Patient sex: F
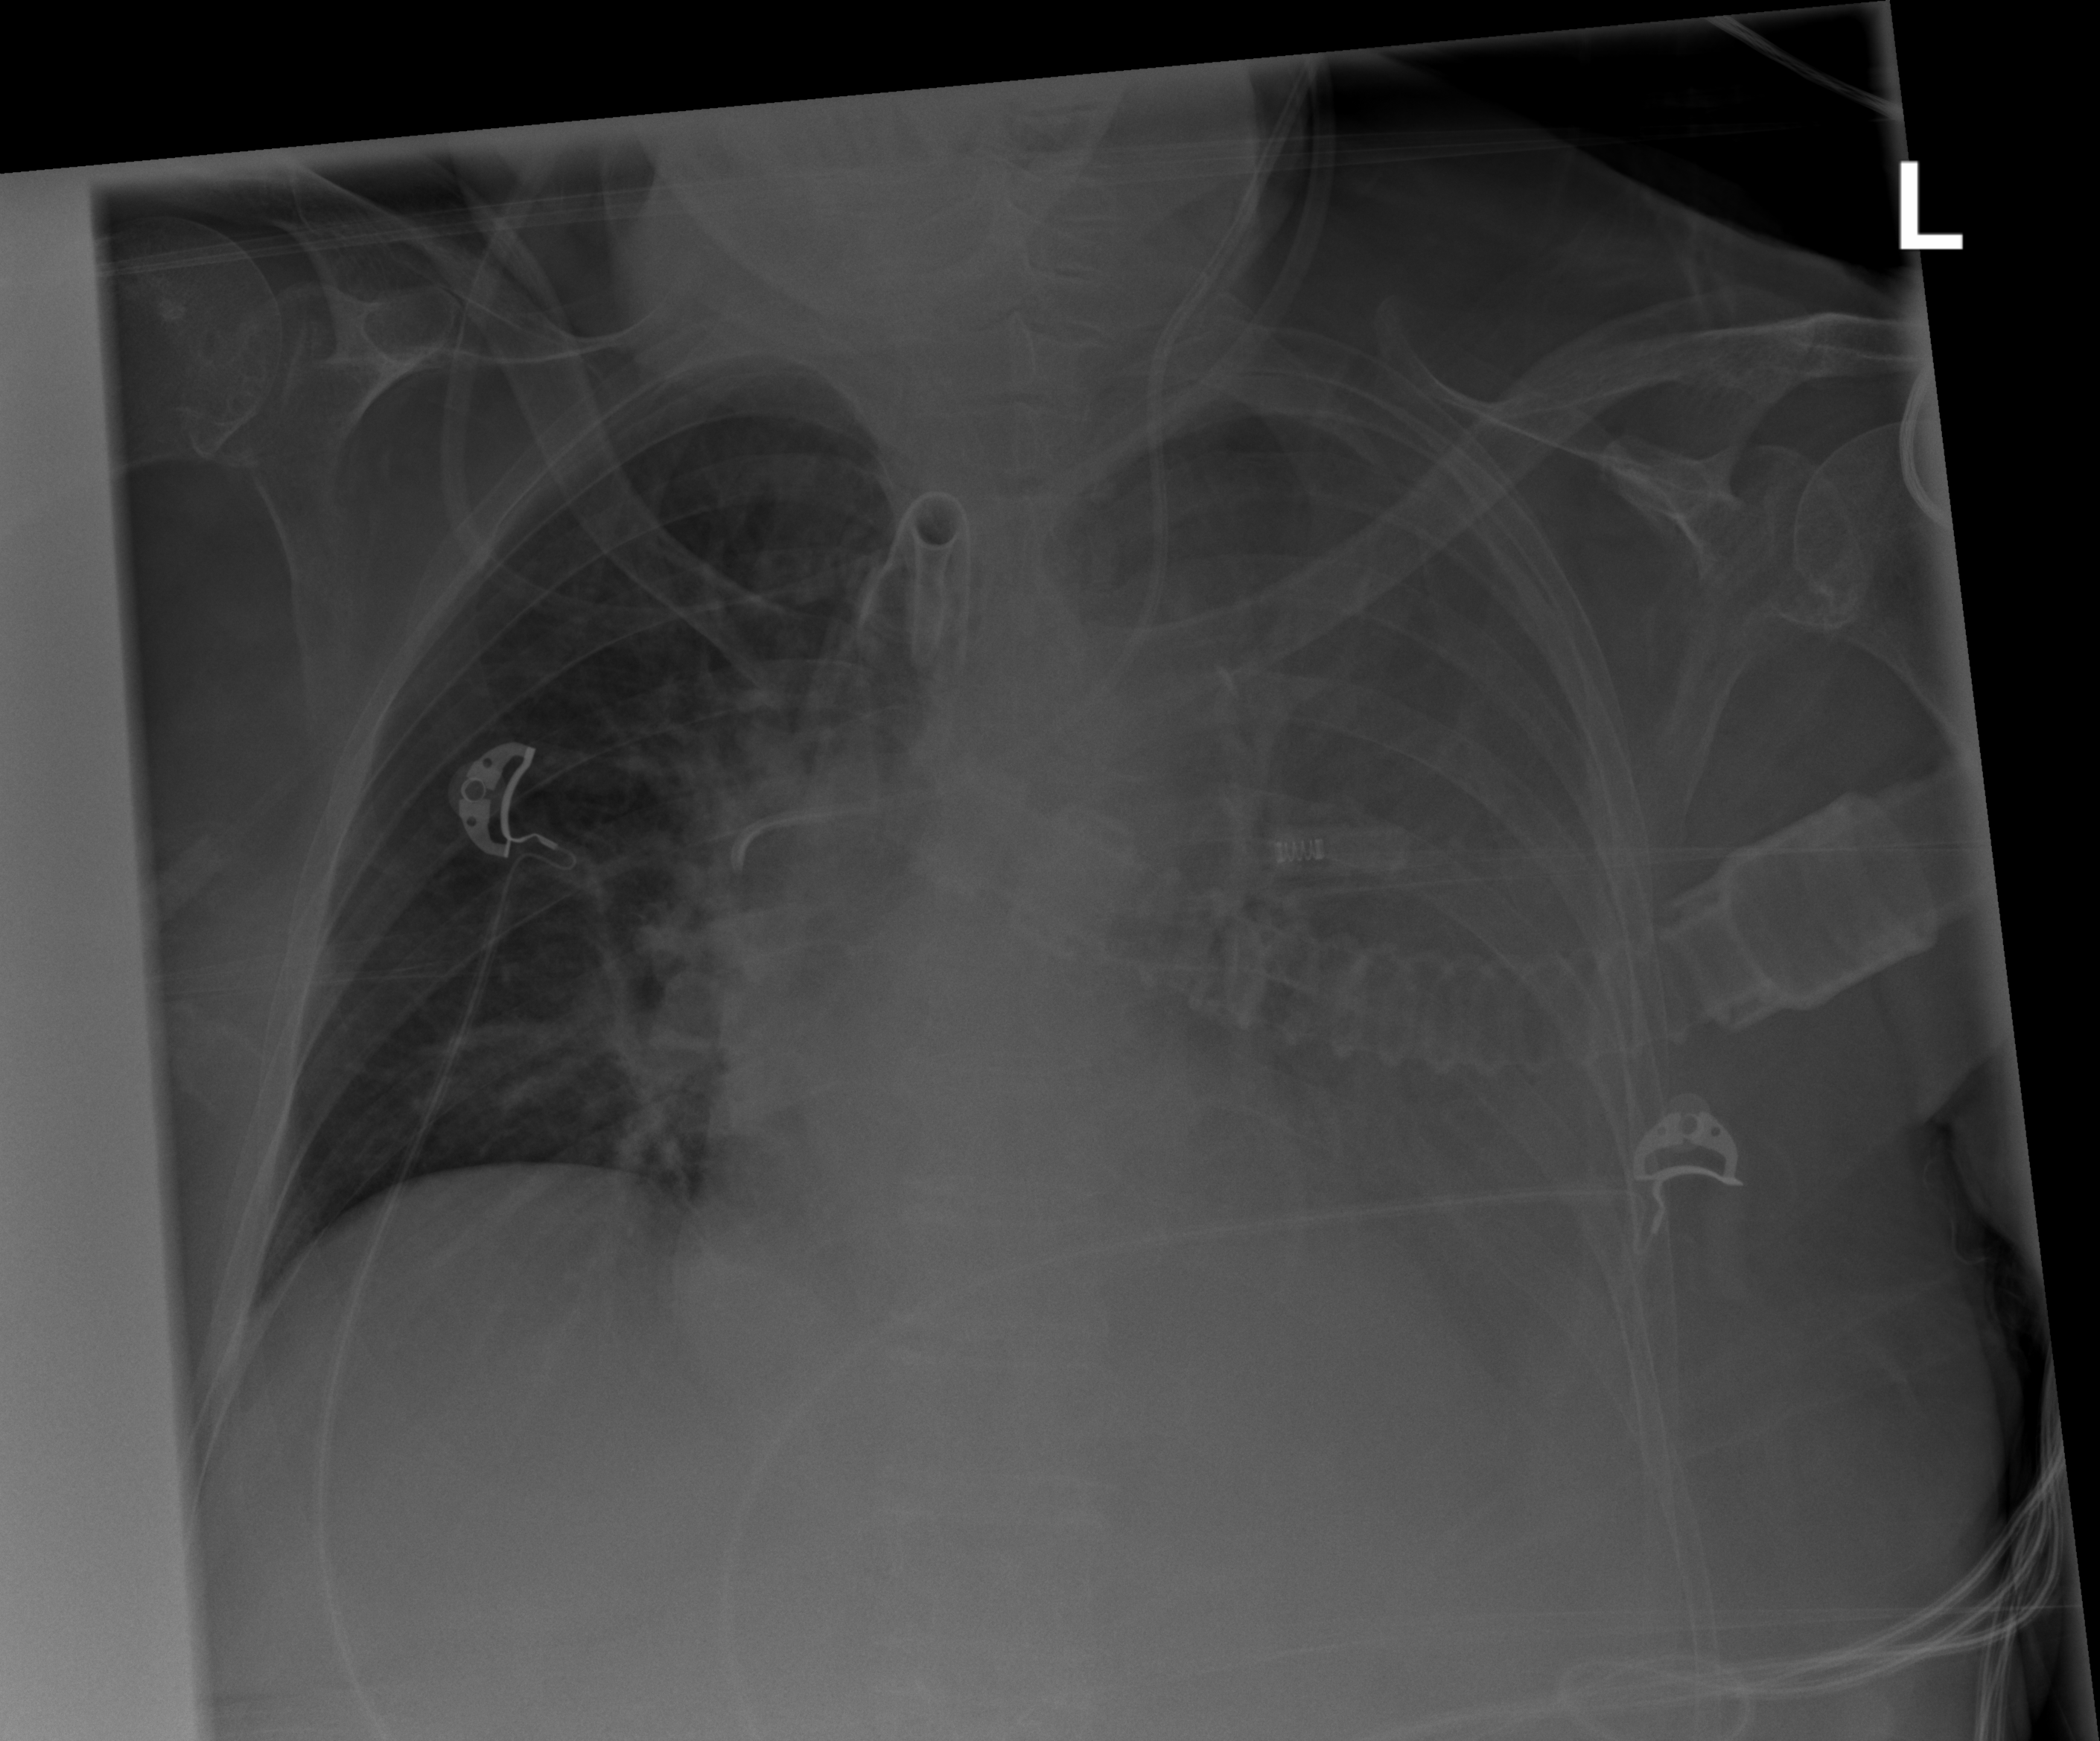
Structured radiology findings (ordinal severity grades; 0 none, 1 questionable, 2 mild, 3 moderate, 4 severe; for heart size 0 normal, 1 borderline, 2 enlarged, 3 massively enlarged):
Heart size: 1
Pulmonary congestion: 2
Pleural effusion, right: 0
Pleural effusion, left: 3
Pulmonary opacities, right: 0
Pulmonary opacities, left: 1
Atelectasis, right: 0
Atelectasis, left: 3